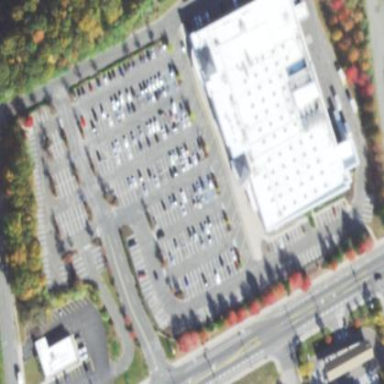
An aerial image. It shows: Retail building.